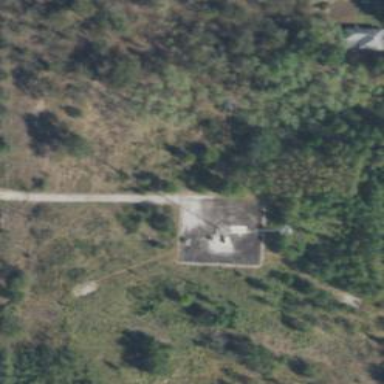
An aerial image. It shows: Communication mast tower.